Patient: sex F, age 43
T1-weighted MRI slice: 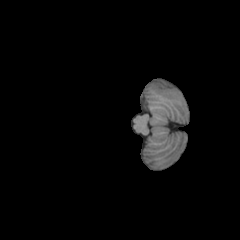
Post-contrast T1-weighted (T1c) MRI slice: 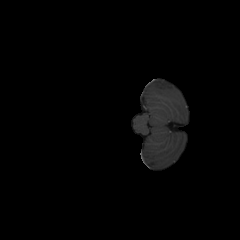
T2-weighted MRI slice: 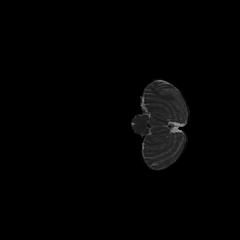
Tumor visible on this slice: no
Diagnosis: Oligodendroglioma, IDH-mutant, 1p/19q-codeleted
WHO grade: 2